Question: For my college programming class I am having to use Web Turtle. I am trying to draw a spiral like this

I know you must start with drawing a 36 sided polygon like this
'''
SHOWTURTLE
REPEAT 36
DRAW 10
RIGHT 10
NEXT
'''
But after that I am lost, I tried this:
'''
SHOWTURTLE
REPEAT 36
DRAW 10
RIGHT 10
GO HALF
NEXT
END
# HALF
REPEAT 18
DRAW 10
RIGHT 10
NEXT
RETURN
'''
This results in just a circle over my 36 sided polygon however. I know what I need to do but I cant put into the code. I need to draw a half circle at every vertex of the 36 sided polygon. I don't know why this coming harder to me then JavaScript did! Any tips would be awesome!
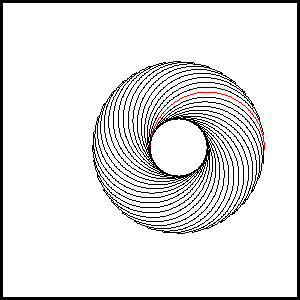
Answer: So the problem was that I was not rotating the turtle outward before drawing the half circle.Thats why it was just creating a circle over and over. By adding left 180 before drawing the semicircle and then reverting afterwards the problem is fixed.
'''
SHOWTURTLE
COLOR BLUE
THICK 3
LEFT 90
MOVE 140
RIGHT 90
REPEAT 36
DRAW 10
RIGHT 10
GO SEMICIRCLE
RIGHT 10
GO REVERT
NEXT
END
END
# SEMICIRCLE
REPEAT 18
DRAW 10
RIGHT 10
NEXT
RETURN
# REVERT
LEFT 180
REPEAT 18
MOVE 10
LEFT 10
NEXT
RIGHT 180
RETURN
'''